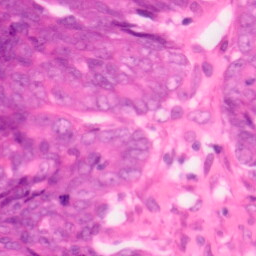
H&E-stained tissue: Colon